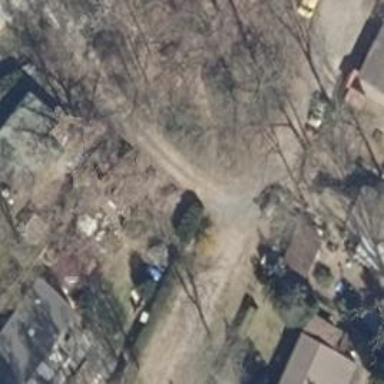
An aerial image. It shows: Residential road.